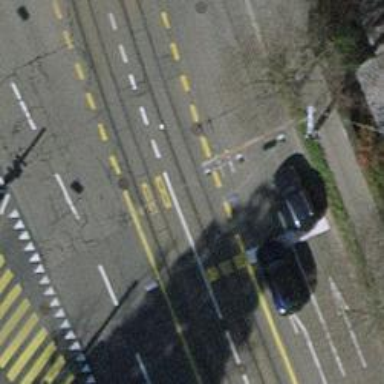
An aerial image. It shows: Tertiary road with asphalt surface. There is separate sidewalk along the road. The road has embedded tram rails and trolley wires.